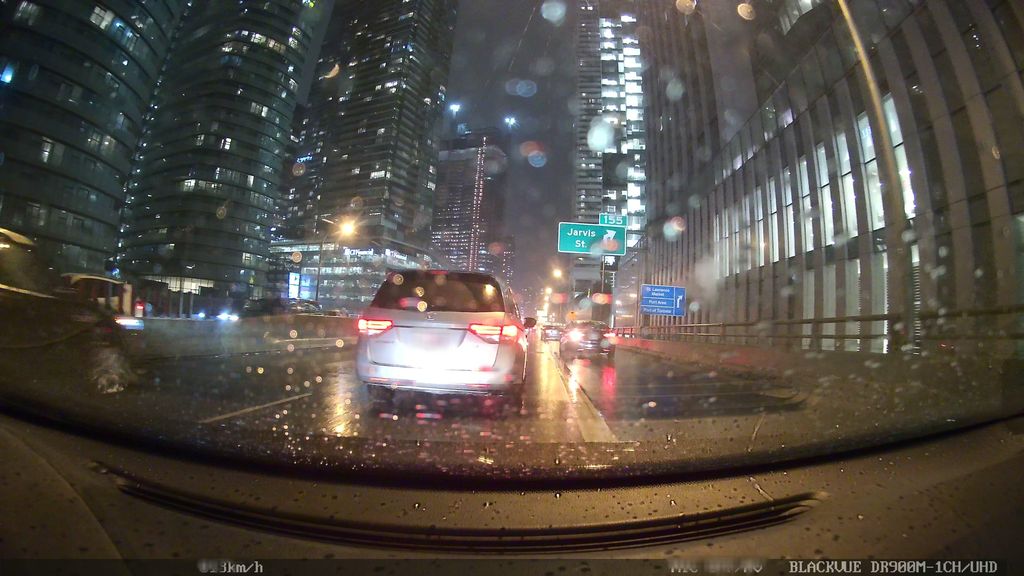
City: toronto